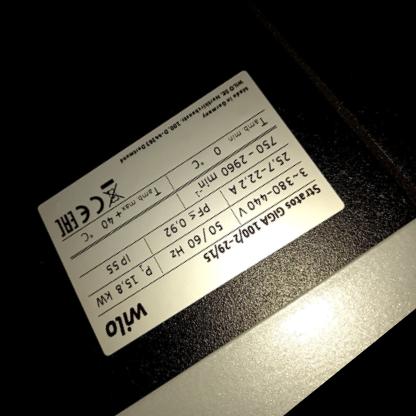
Klasa: tabliczka-znamionowa